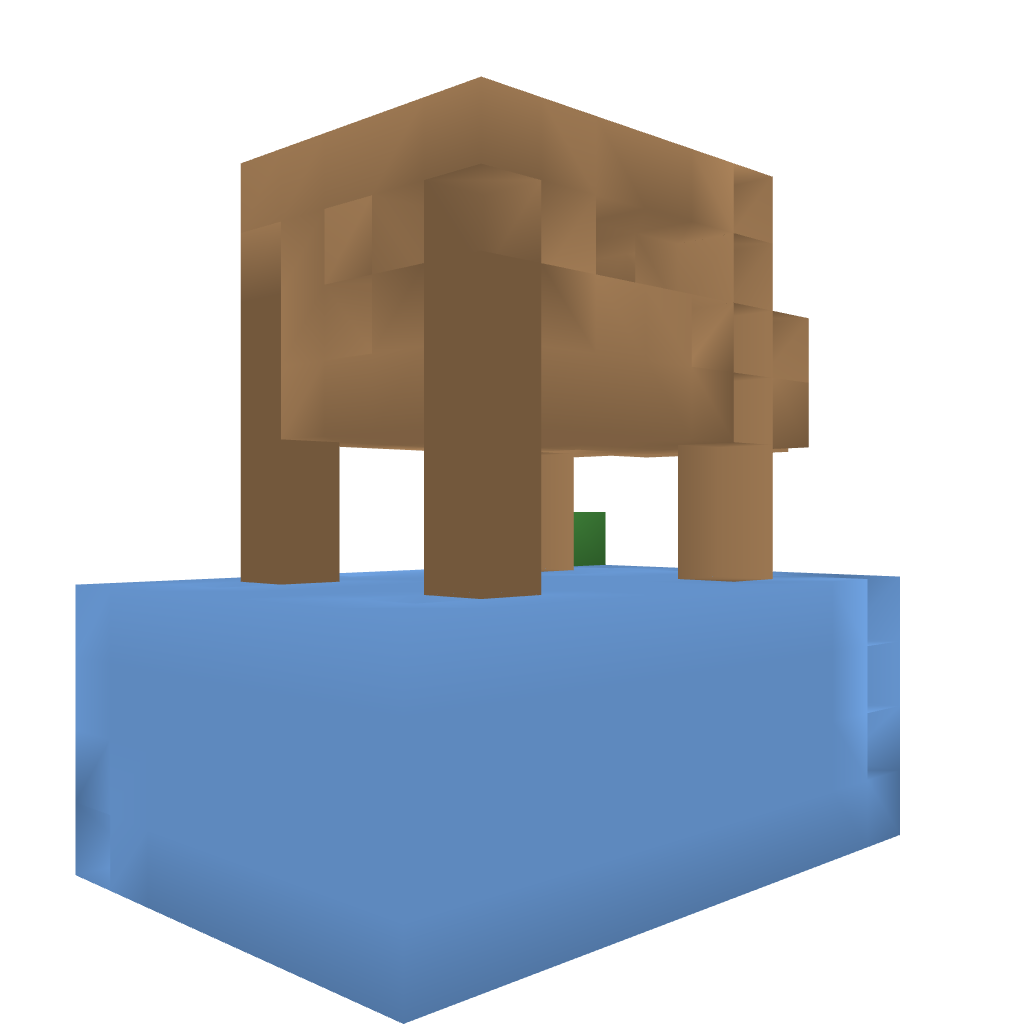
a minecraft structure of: Witchhouse bad low quality